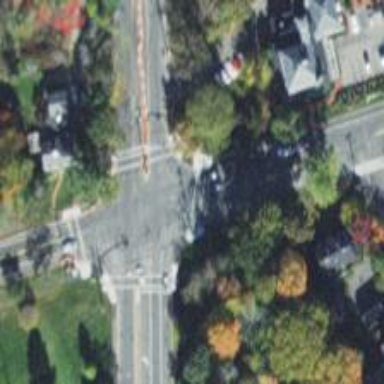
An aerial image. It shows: Crossing on the road.